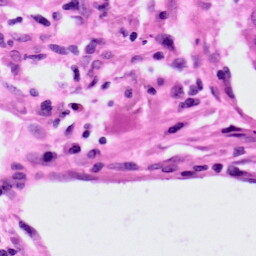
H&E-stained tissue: Lung